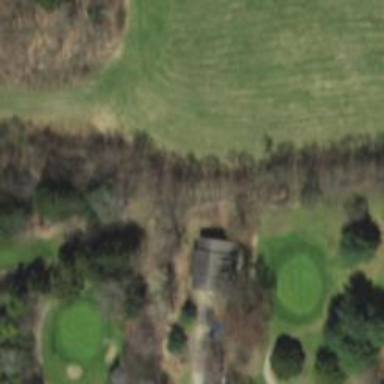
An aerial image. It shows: Golf tee.